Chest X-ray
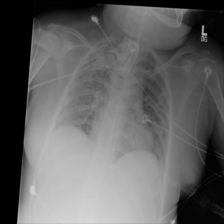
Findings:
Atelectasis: negative
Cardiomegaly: negative
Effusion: negative
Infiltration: positive
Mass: negative
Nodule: negative
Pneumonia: negative
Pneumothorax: negative
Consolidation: negative
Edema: negative
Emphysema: negative
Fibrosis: negative
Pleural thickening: negative
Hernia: negative